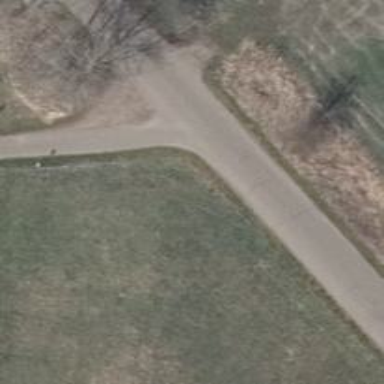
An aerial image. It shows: Unclassified road with asphalt surface.